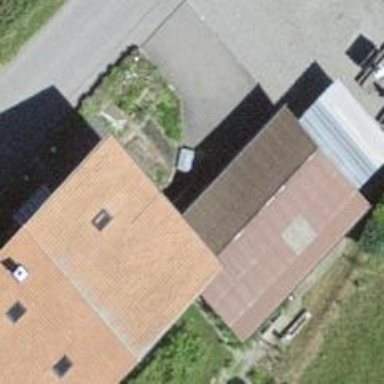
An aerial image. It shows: Garage.